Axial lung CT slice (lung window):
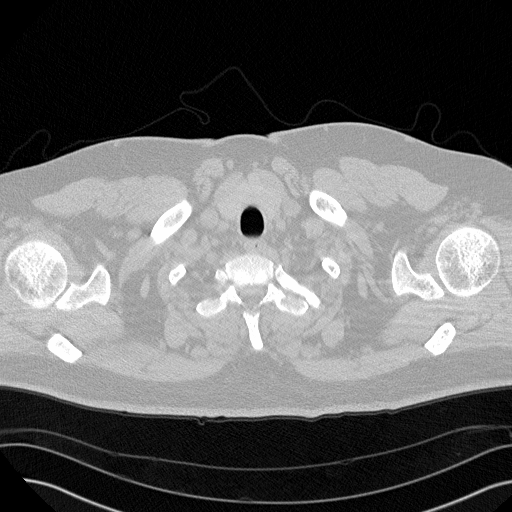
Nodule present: no